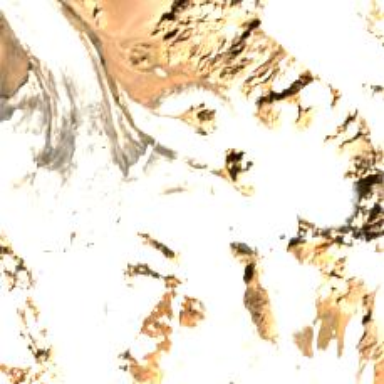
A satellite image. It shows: Majestic glacier in the distance.